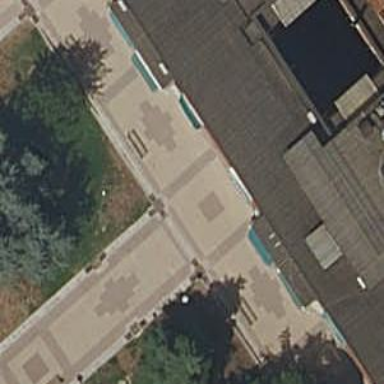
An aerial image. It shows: Footway made of paving stones.